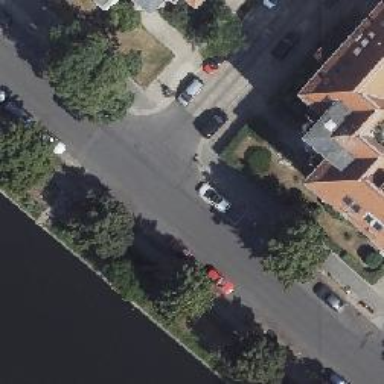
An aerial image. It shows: Parking lane for vehicles.